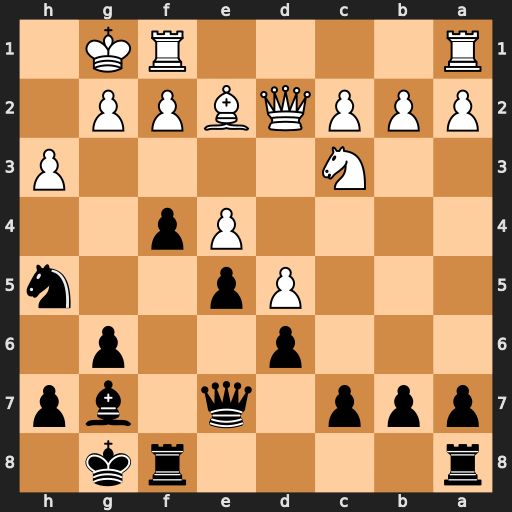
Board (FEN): r4rk1/ppp1q1bp/3p2p1/3Pp2n/4Pp2/2N4P/PPPQBPP1/R4RK1
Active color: b
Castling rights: -
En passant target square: -
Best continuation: f3 Bxf3 Rxf3 gxf3 Nf4 Qxf4 exf4